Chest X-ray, PA view. Patient: 21 years old, sex M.
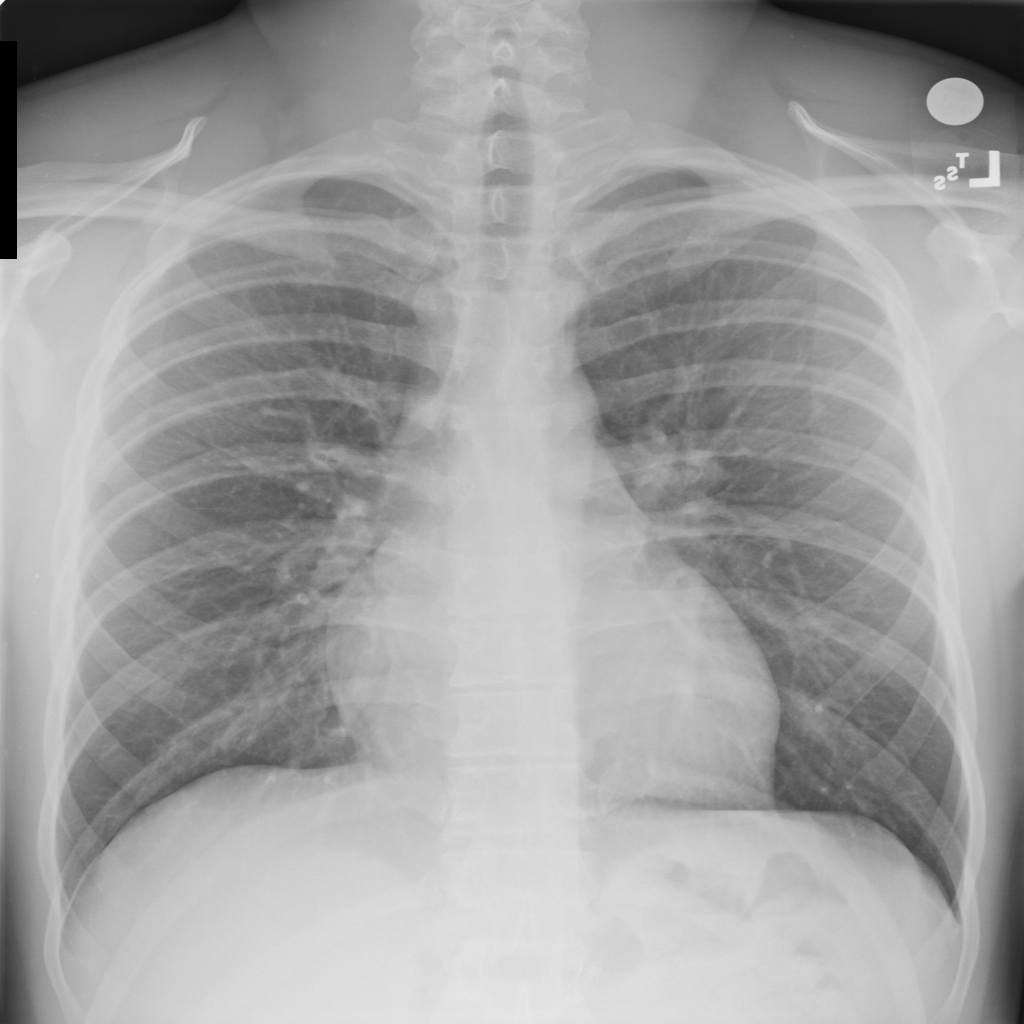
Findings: No Finding